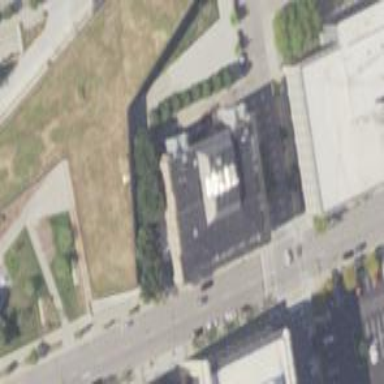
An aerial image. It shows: Commercial building that serves as theatre. The architecture of the late 19th and 20th-century revivals with Beaux-Arts influences. The roof is dark grey color.